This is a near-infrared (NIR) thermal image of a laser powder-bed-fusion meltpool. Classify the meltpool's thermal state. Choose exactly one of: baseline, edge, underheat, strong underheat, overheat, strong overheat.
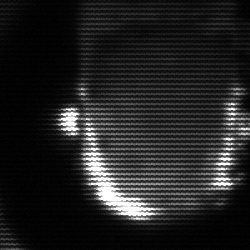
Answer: baseline